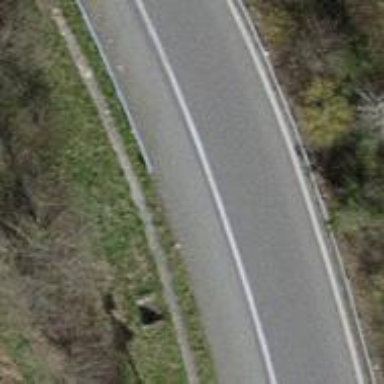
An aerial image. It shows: Motorway link.